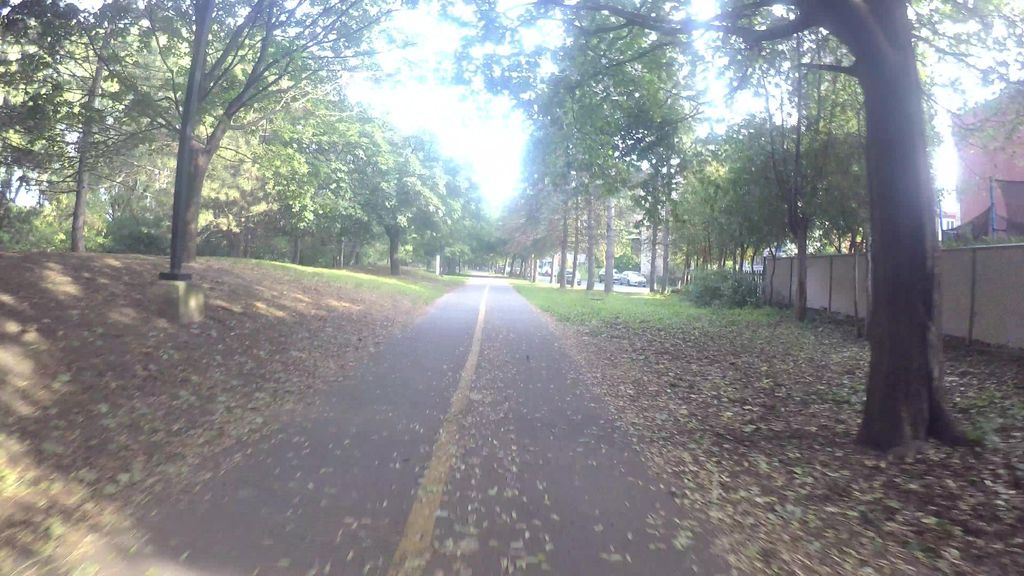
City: montreal